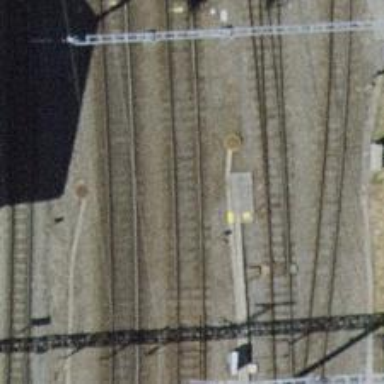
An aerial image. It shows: Railway track with contact line for electrification.